Question: This is the website I want to take data: <URL>. I want to take the Day Average Temp which is 2.7 in this case. When I inspect the element in safari I can copy the row as a HTML,Xpath or Attribute. Since selenium can find elements by Xpath, I choose this method. However, when I copy and paste it in
'''
driver.find_element_by_xpath(//*[@id="inner-content"]/div[2]/div/div[3]/div/div/lib-city-history-summary/div/div[2]/table/tbody[1]/tr[3]/td[1])
'''
I get Syntax Error
.
If there is another way to select the element with out using an Xpath and that it works I could also use it.Thank you.
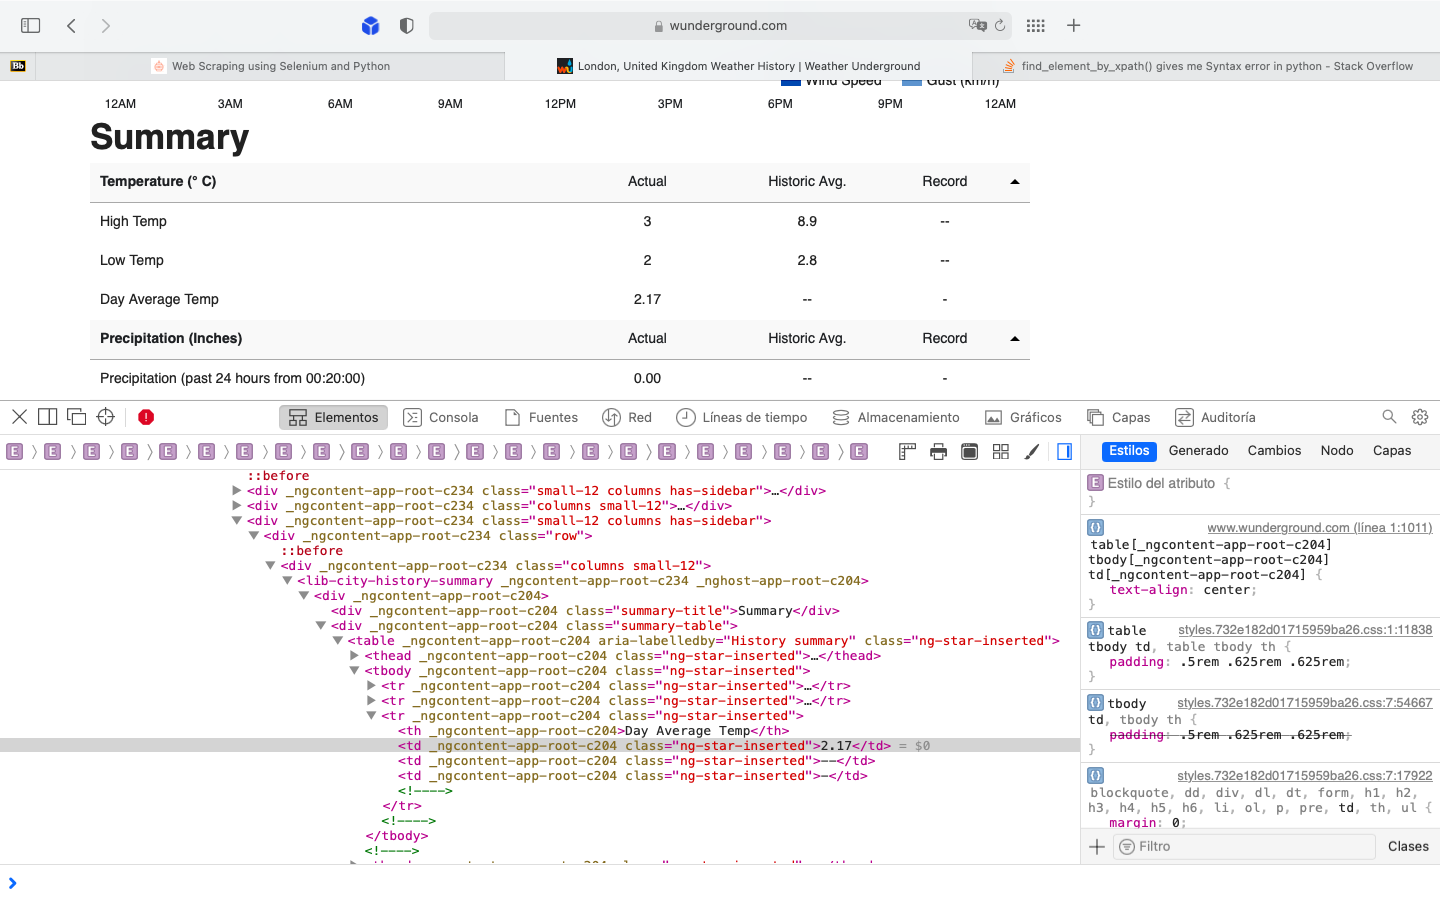
Answer: The xpath needs to be in quotes, which means you need ot either escape your double quotes:
'''
driver.find_element_by_xpath("//*[@id="inner-content"]/div[2]/div/div[3]/div/div/lib-city-history-summary/div/div[2]/table/tbody[1]/tr[3]/td[1]")
'''
Or change them to single quotes:
'''
driver.find_element_by_xpath("//*[@id='inner-content']/div[2]/div/div[3]/div/div/lib-city-history-summary/div/div[2]/table/tbody[1]/tr[3]/td[1]")
'''
or, to more easily use your copy paste, surround your xpath in single quotes:
'''
driver.find_element_by_xpath('//*[@id="inner-content"]/div[2]/div/div[3]/div/div/lib-city-history-summary/div/div[2]/table/tbody[1]/tr[3]/td[1]')
'''